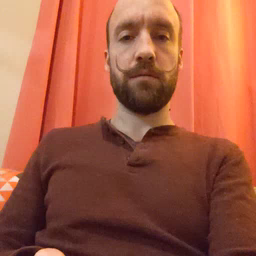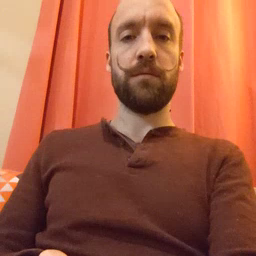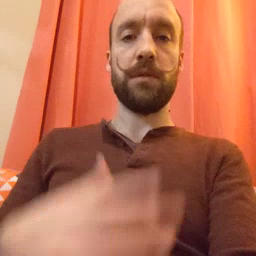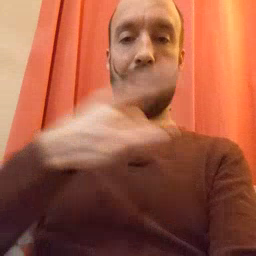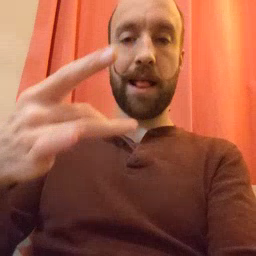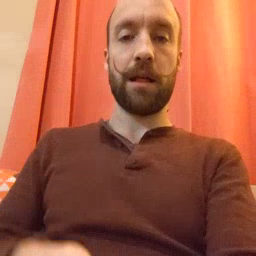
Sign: like